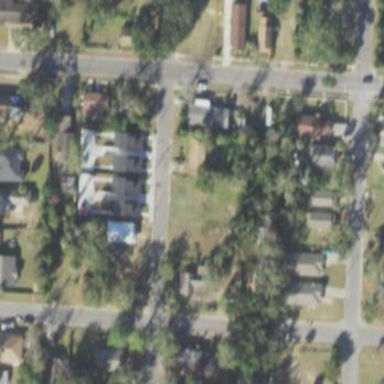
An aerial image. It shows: Residential area composed of single-family homes.